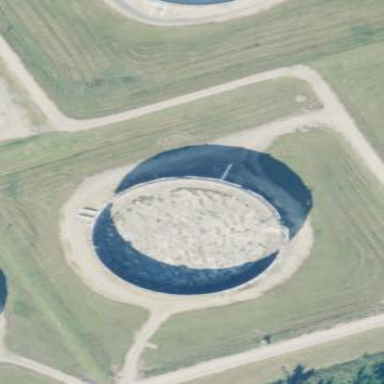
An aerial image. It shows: Storage tank which is man-made.